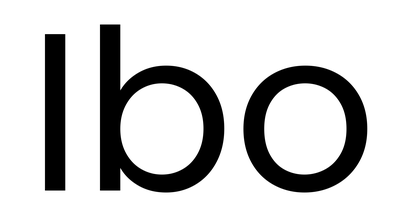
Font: Poppins-Regular